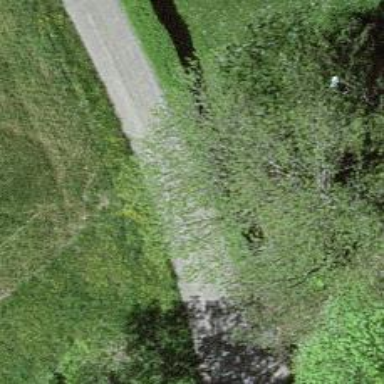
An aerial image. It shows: Unclassified paved road.